Question: I am using Angular JS to get and post data to my MVC 4 controller as JSON. All of my properties convert properly except the DateTime/DateTime? types. I would like to have a 'set it and forget it' approach to handling dates so that new classes and or properties that are added will not have to remember to do some special conversion to handle a date properly. I have seen the following approaches and possible disadvantages. What approach are people out there using for the same platform? Is there something in MVC4 that is handling this properly that I may not have configured? Any suggestions will be greatly appreciated.
1. Custom model binder. As details in Phil Haack blog. Possible performance issues.
2. Perform some modification on the JS side. As detailed in Robert Koritnik's blog. This doesn't seem to work for Angular js, perhaps there is a setting in the $http.post that will allow this to work but my object has all null values with this approach.
3. Have some additional property such as FormattedDateTime that can be converted on the POST action. This isn't a 'set it and forget it approach' though it does allow for properly displaying dates in the client side which are still in the '/Date(695573315098)/' format
Please see the following code example.
C# class:
'''
public class Person
{
public string FirstName { get; set; }
public string LastName { get; set; }
public DateTime BirthDate { get; set; }
public DateTime? ApprovedForSomething { get; set; }
}
'''
Angular JS Controller:
'''
function PersonController($scope, $http) {
$scope.getPerson = function () {
$http.get('../../Home/GetPerson/1').success(function (data) {
$scope.Person = data;
});
}
$scope.updateApprovedForSomething = function () {
$http.post('../../Home/UpdatePerson', { person: $scope.Person }).success(function (data) {
console.log(data);
});
}
}
'''
Fiddlers POST:
> HTTP/1.1 200 OK Cache-Control: private Content-Type: application/json;
charset=utf-8 Server: Microsoft-IIS/8.0 X-AspNetMvc-Version: 4.0
X-AspNet-Version: 4.0.30319 X-SourceFiles:
=?UTF-8?B?YzpcdXNlcnNcbmlja1xkb2N1bWVudHNcdmlzdWFsIHN0dWRpbyAyMDEyXFByb2plY3RzXFZhbGlkYXRpb25UZXN0XEhvbWVcR2V0UGVyc29uXDE=?=
X-Powered-By: ASP.NET Date: Wed, 16 Jan 2013 14:48:34 GMT
Content-Length: 124{"FirstName":"Bob","LastName":"Smith","BirthDate":"/Date(695573315098)/","ApprovedForSomething":"/Date(1358261315098)/"}
As you can see with the Fiddler data the date is coming over as a JSON date but when hitting the POST method the DateTime property is not correct and the DateTime? property is null.

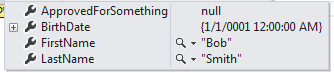
Answer: Do you have the option of switching your AJAX postback to be handled by a WebApi's 'ApiController' instead of an MVC controller?
I ran into this problem recently and took advantage of the ApiController's support for ISO 8601 date format.
Here's some info:
<URL>